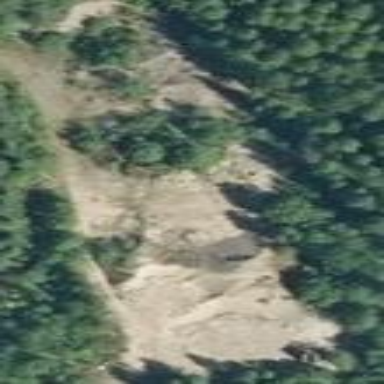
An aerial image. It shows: Quarry that is source of aggregate.